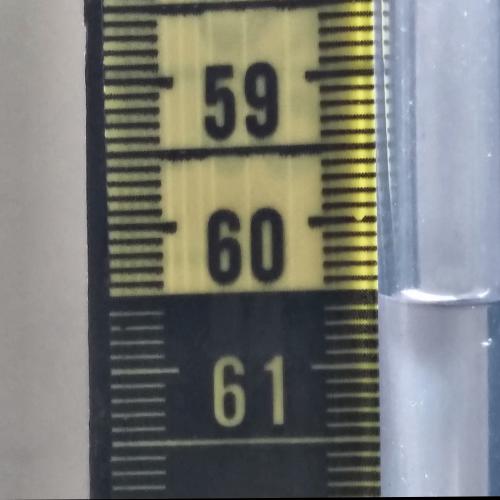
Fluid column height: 60.6 cm